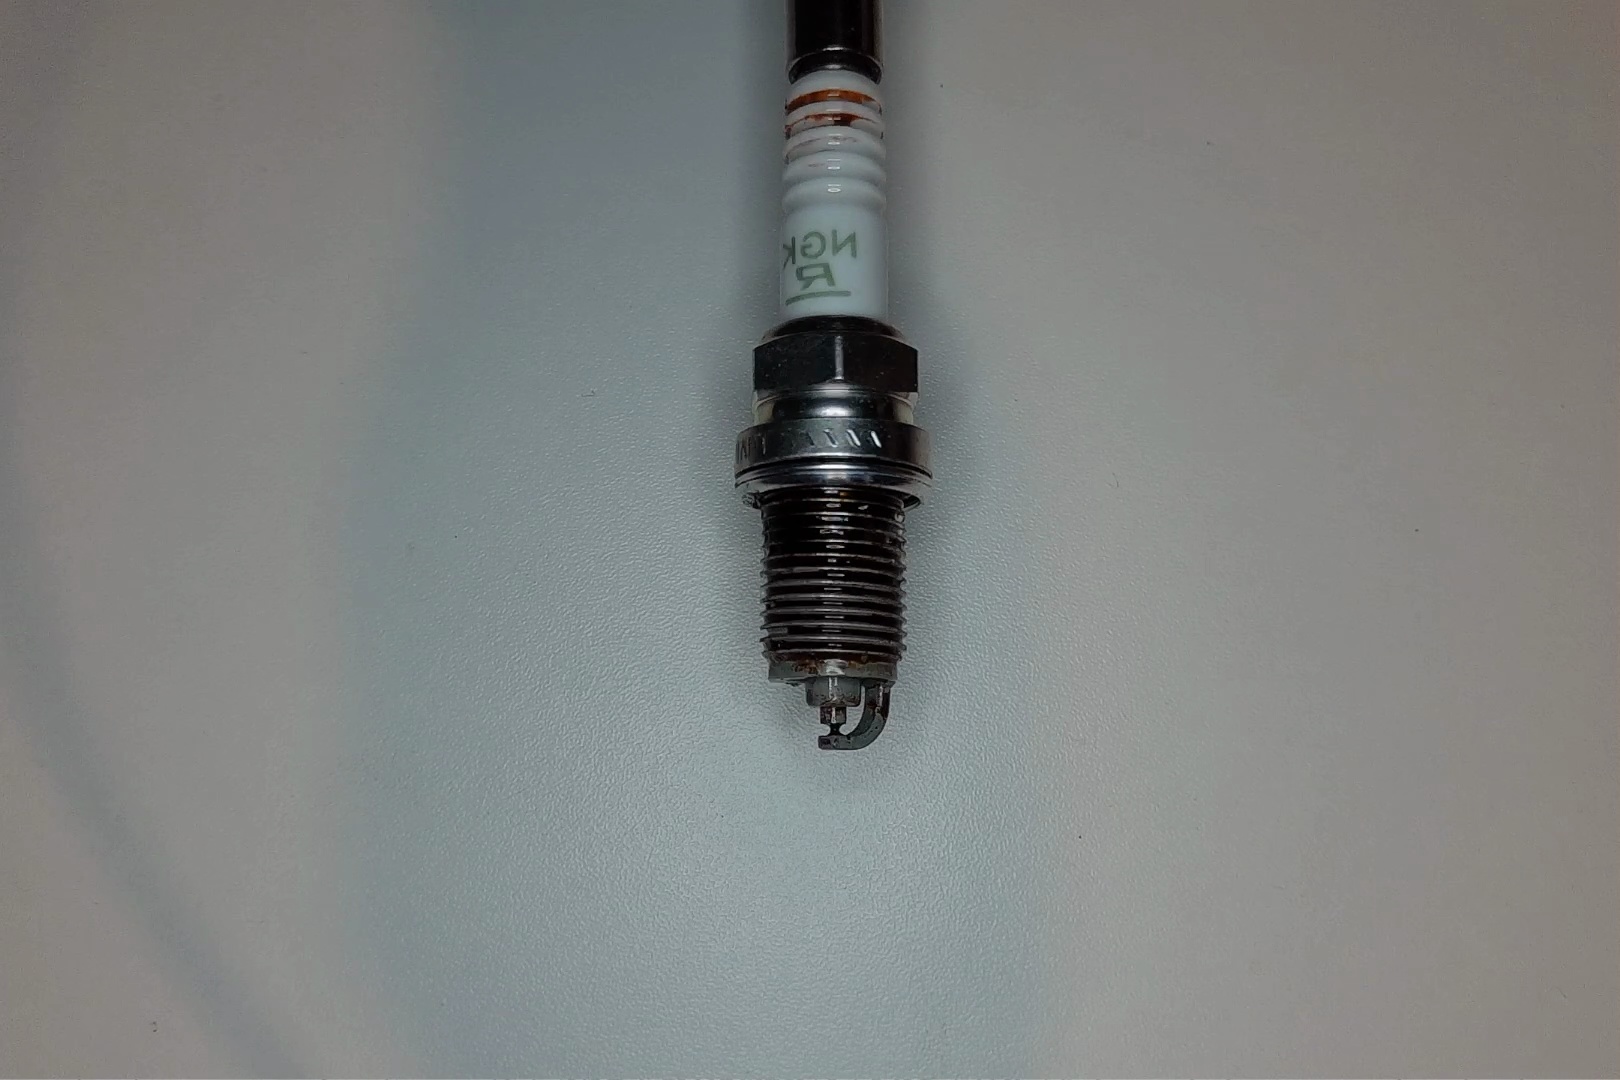
Label: anomaly